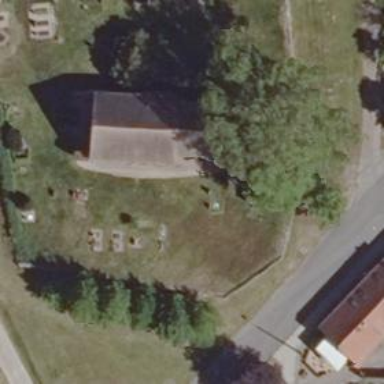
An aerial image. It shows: Cemetery.